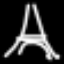
Label: The Eiffel Tower